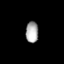
Tissue: skin
Cell type: Fibroblasts
Senescence score: 0.7999
Nuclear area (px): 263
Mean DAPI intensity: 168.684